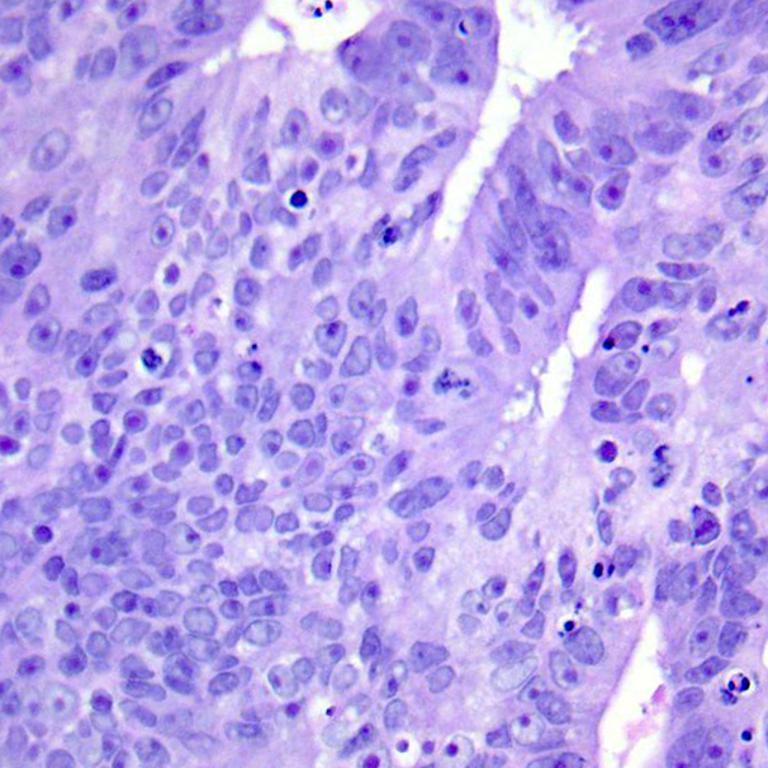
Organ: colon
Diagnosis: adenocarcinomas